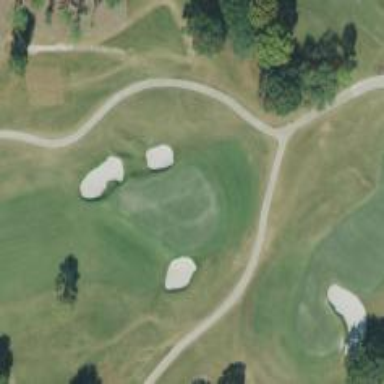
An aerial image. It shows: View of golf hole.